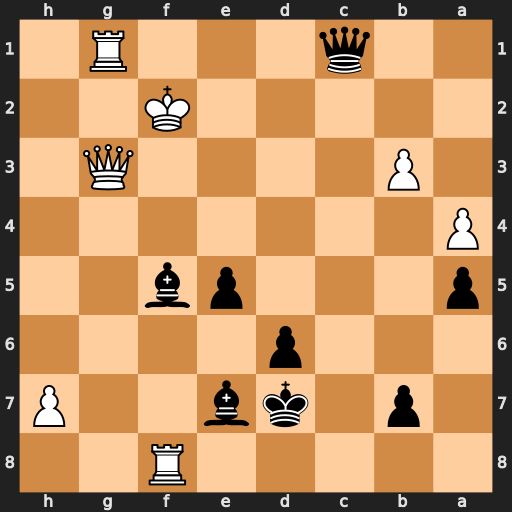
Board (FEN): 5R2/1p1kb2P/3p4/p3pb2/P7/1P4Q1/5K2/2q3R1
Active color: b
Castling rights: -
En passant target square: -
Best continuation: Qd2+ Kf1 Bd3+ Qxd3 Qxd3+